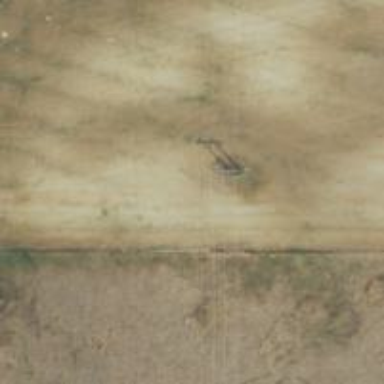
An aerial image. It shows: Power pole.